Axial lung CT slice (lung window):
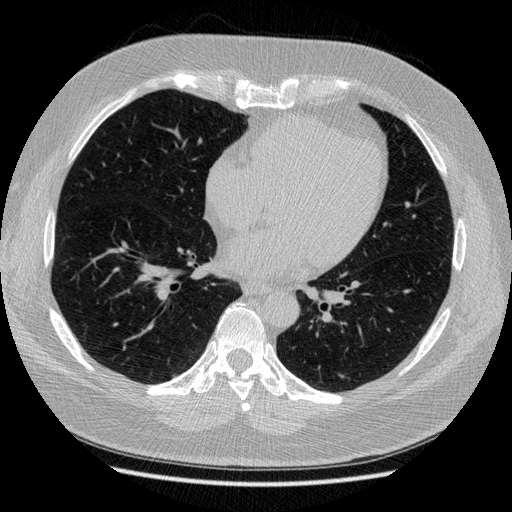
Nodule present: no